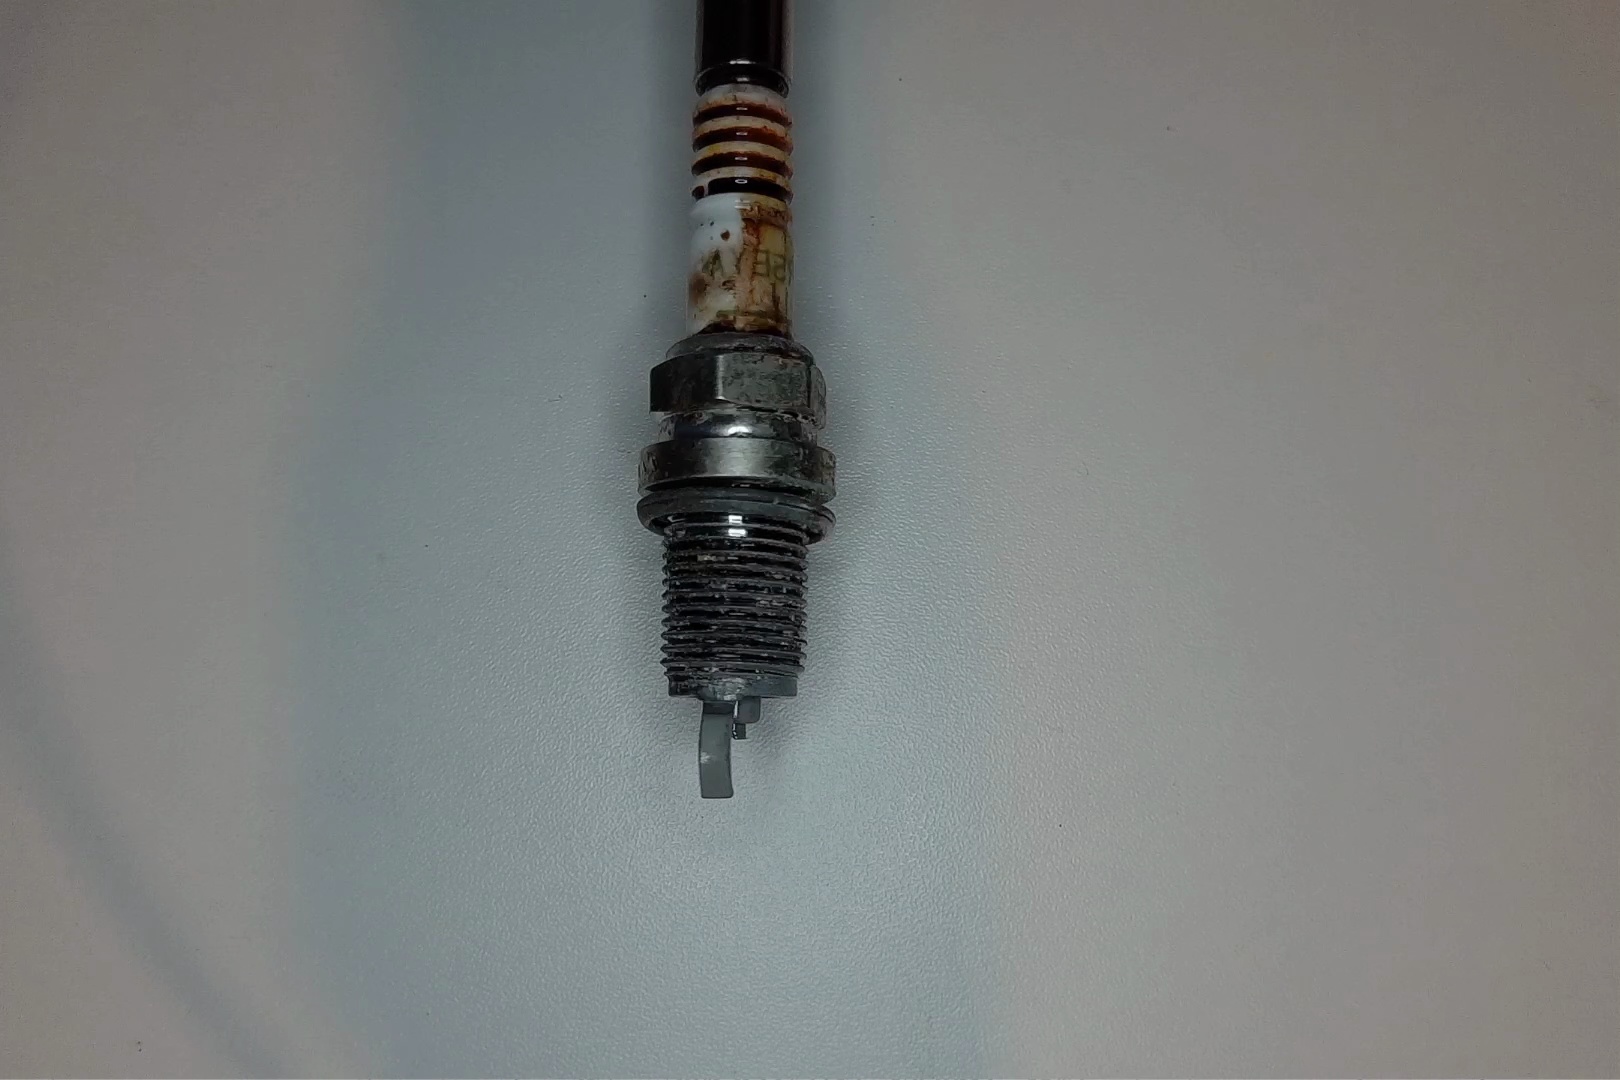
Label: anomaly